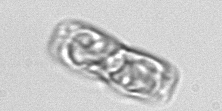
Label: pennate_morphotype1